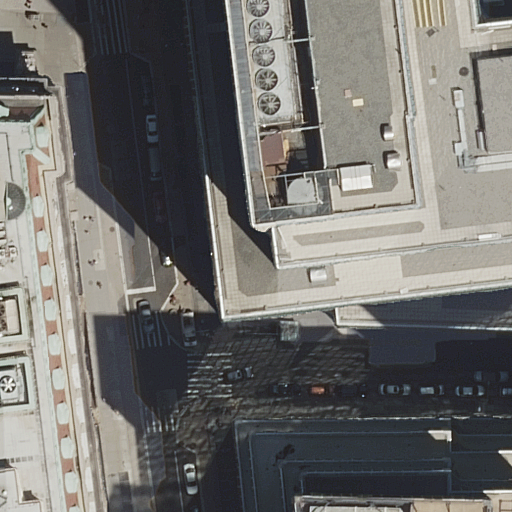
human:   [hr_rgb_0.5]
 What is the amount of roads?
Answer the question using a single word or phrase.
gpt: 3

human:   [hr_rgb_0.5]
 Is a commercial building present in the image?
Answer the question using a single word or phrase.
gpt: no

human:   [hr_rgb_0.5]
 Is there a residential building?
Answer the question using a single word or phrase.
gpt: yes

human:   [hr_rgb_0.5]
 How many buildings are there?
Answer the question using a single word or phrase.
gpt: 3

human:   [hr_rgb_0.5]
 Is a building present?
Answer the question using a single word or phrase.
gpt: yes

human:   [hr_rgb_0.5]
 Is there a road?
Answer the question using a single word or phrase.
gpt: yes

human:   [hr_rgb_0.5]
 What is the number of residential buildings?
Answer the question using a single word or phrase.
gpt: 2

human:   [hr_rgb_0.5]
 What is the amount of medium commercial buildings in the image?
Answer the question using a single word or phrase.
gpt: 0

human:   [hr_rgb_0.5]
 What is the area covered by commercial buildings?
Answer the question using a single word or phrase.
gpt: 0m2

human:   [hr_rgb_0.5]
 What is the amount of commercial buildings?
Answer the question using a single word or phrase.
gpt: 0

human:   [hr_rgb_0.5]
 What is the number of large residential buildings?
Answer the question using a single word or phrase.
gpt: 2

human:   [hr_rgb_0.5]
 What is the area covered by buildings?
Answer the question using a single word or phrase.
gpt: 3033m2

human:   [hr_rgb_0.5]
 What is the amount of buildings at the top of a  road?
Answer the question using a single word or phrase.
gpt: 1

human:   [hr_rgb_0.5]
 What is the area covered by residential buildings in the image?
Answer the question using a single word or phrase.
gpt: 2029m2

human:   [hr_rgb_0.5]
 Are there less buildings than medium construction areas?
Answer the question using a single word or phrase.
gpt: no

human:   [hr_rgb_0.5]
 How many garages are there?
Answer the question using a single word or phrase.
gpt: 0

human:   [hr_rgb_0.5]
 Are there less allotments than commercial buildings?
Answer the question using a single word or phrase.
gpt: no

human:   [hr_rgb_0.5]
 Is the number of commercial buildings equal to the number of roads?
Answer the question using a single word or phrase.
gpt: no

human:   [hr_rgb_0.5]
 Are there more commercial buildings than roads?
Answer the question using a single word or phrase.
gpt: no

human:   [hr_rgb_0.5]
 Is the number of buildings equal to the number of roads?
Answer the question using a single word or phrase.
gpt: yes

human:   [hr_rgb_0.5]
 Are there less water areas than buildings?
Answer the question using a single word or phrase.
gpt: yes

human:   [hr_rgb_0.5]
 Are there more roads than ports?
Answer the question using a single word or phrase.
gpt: yes

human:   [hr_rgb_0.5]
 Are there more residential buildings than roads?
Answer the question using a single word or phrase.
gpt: no

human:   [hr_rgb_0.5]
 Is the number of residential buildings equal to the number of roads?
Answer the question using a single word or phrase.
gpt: no

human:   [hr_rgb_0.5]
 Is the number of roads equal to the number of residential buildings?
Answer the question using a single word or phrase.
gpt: no

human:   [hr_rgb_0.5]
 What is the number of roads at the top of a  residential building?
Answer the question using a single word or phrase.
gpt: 0

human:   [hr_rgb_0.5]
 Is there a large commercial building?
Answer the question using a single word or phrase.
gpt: no

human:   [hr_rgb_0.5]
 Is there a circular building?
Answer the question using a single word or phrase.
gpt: no

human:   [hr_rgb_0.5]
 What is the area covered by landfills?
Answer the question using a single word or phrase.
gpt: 0m2

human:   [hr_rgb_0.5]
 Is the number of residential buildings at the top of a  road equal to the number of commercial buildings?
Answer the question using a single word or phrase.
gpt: no

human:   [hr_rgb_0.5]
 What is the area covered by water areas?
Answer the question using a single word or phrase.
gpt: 0m2

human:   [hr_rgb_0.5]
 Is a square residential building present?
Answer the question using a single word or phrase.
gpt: no

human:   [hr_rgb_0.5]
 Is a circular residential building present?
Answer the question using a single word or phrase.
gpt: no

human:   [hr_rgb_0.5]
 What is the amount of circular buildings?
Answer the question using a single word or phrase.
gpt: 0

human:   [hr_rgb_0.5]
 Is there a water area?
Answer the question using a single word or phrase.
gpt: no

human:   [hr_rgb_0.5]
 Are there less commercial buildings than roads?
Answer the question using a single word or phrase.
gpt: yes

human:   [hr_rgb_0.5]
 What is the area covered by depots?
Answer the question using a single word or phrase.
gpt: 0m2

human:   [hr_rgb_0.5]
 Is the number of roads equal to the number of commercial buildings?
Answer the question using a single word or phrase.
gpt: no

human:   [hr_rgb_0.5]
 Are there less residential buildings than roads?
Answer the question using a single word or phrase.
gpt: yes

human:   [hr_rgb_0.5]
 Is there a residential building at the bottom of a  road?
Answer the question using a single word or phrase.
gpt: no

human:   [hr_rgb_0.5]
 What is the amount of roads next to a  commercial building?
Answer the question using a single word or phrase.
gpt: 0

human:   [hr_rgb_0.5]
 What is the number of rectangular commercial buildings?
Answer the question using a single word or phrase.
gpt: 0

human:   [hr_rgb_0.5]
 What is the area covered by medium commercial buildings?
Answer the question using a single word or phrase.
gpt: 0m2

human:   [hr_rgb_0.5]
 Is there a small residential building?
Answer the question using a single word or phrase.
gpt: no

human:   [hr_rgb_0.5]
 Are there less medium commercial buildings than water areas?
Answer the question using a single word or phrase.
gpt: no

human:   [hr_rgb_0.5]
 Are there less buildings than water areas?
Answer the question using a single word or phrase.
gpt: no

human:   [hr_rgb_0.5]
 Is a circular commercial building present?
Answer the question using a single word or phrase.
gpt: no

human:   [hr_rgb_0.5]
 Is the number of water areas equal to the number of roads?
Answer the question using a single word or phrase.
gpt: no

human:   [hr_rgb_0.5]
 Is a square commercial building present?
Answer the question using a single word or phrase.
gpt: no

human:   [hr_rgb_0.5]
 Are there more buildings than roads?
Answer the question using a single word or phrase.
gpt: no

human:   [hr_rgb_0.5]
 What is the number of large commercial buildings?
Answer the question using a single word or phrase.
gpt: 0

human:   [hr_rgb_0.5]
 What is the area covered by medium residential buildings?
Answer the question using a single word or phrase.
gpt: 0m2

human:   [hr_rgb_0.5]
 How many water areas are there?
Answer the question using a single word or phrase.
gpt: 0

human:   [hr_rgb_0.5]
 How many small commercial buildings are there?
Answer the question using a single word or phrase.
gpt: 0

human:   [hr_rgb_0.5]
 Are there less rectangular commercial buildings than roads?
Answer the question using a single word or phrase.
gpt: yes

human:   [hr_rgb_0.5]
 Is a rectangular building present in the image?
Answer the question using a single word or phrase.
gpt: yes

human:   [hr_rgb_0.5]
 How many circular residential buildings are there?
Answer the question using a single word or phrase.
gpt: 0

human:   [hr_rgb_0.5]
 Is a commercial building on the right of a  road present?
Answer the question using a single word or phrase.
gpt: no

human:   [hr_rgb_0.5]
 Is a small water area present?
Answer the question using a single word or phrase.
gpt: no

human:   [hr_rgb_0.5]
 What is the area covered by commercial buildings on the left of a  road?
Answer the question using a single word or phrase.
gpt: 0m2

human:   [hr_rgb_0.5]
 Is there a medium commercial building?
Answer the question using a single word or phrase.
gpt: no

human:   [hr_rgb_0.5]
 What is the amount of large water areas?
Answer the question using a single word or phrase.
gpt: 0

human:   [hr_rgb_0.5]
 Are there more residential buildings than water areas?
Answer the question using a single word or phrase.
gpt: yes

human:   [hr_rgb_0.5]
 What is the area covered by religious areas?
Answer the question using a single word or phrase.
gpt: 0m2